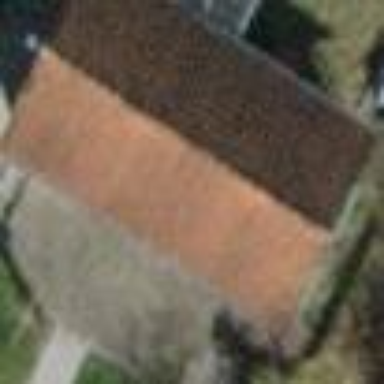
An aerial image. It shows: Pitched roof building.